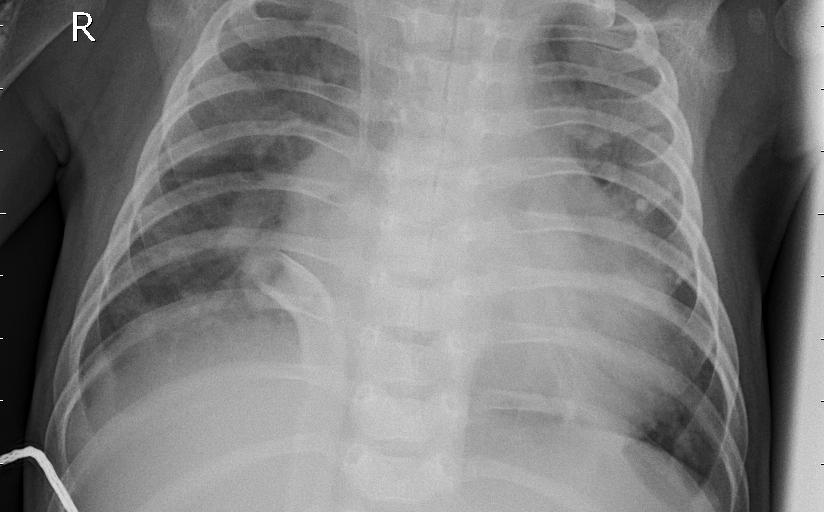
Diagnosis: PNEUMONIA